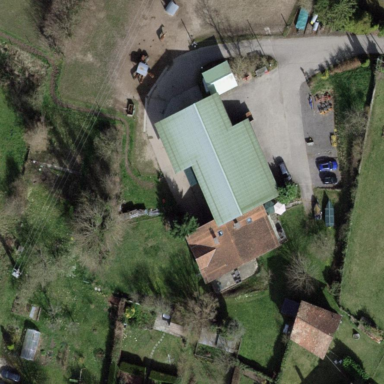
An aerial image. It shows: Farmyard area.